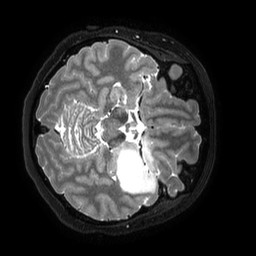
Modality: T2w
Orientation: axial
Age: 38
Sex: female
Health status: ill
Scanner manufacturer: philips
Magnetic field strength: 3 T
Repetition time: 3.5 s
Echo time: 0.3 s